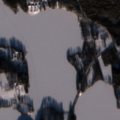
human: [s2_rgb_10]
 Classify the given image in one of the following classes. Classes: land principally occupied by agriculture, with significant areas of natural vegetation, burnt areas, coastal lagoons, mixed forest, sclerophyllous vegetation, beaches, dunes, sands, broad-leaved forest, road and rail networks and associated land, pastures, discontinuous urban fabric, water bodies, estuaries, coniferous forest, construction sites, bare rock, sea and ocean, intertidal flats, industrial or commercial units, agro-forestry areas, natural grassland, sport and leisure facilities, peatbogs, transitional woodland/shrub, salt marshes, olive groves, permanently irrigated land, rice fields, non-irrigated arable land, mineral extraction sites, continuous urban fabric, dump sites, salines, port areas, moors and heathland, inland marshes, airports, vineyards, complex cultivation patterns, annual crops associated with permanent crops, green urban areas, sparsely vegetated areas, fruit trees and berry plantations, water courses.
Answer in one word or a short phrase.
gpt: land principally occupied by agriculture, with significant areas of natural vegetation, coniferous forest, mixed forest, transitional woodland/shrub, water bodies